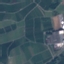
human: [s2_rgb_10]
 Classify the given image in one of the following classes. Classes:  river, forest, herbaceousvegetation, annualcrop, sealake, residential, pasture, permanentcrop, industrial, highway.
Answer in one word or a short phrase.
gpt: PermanentCrop